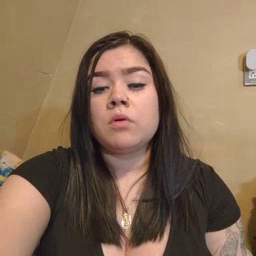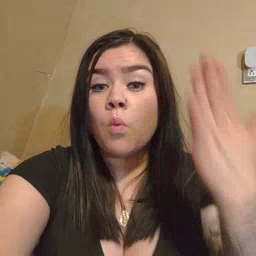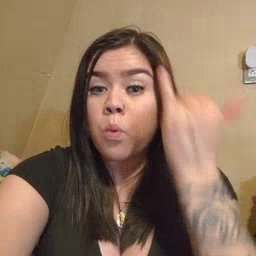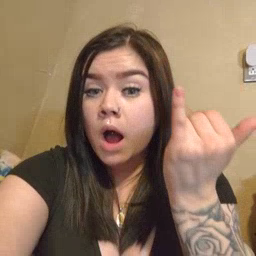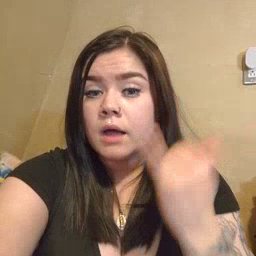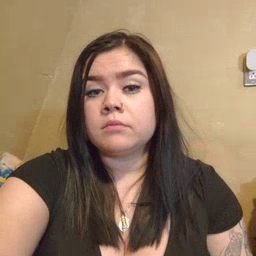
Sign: why